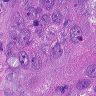
Metastatic tissue present: yes